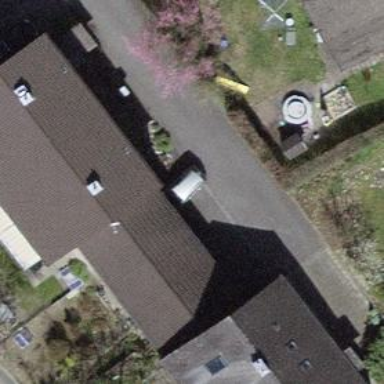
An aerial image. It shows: Simple and straightforward house.